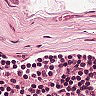
Metastatic tissue present: no